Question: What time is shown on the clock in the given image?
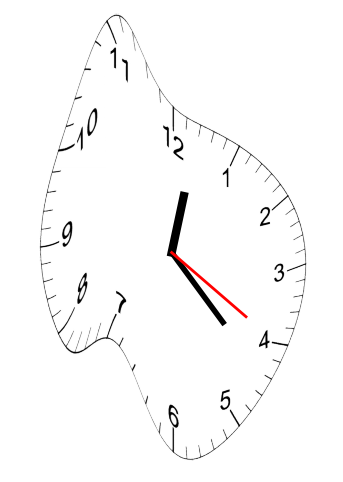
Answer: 12:22:20